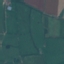
Land use / land cover class: Pasture